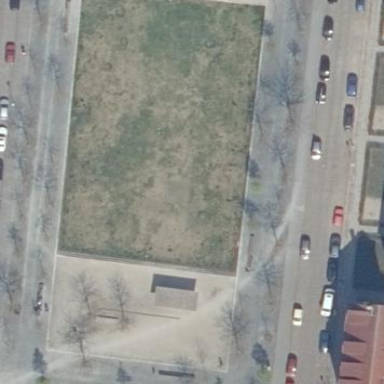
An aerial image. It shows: Park.